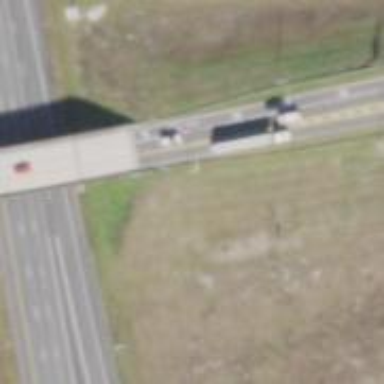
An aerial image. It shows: Secondary road crossing bridge.